Question: Firstly, I know this may seem like a duplicate of <URL>, but this is slightly different.
I've only had success floating an image outside of its parent container if I use an absolutely positioned div with the 'background-image' set. Example of code used to achieve this:
'''
.image {
position: absolute;
top: 0;
left: 0;
margin-top: -30px;
margin-left: -10px;
display: block;
height: 200px;
width: 140px;
}
'''
Now I need to achieve the same with an '<img />' element. What I'm hoping to achieve is something like this:

So the image should actually spill over on the left and right of the parent container. I've tried similar methids as given above, but without success. Any advice?
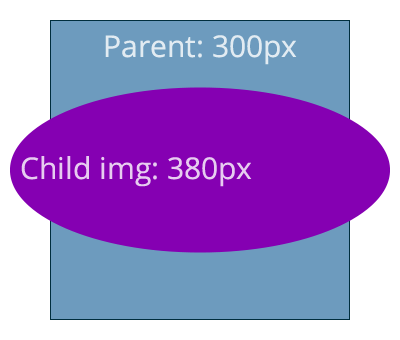
Answer: something like this?
'''
.parent {
display:inline-block;
width: 100px;
height: 300px;
background-color:lightgray;
margin-left: 100px;
}
.child {
width: 200px;
height:100px;
border-radius: 100px;;
background-color:gray;
position:abolute;
margin-left: -50px;
margin-top:100px;
}
'''
'''
<div class='parent'>
<img class='child'/>
</div>
'''
edit: as per the comments below this is what i see